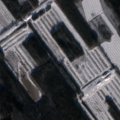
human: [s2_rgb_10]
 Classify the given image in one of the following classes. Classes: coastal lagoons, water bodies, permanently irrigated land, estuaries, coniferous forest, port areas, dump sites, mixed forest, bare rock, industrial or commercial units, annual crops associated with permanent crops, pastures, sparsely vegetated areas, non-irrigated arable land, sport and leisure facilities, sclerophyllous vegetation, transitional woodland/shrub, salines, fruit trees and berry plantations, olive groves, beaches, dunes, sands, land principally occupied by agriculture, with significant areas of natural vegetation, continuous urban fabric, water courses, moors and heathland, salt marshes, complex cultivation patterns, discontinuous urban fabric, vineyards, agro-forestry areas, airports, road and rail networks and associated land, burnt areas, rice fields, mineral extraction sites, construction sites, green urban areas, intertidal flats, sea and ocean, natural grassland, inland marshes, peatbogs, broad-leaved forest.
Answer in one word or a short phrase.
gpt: land principally occupied by agriculture, with significant areas of natural vegetation, coniferous forest, mixed forest, peatbogs